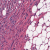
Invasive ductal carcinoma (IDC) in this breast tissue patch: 1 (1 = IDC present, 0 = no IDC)